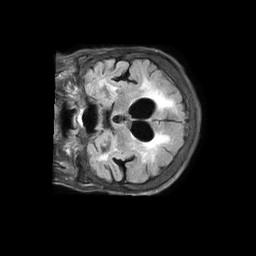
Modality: FLAIR
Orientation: coronal
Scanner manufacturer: philips
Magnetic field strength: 1.5 T
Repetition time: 6 s
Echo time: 0.1031 s